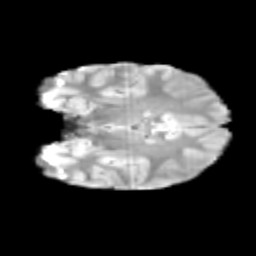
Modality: T2w
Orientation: coronal
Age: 13
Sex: female
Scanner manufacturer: siemens
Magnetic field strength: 3 T
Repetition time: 3.8 s
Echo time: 0.07 s